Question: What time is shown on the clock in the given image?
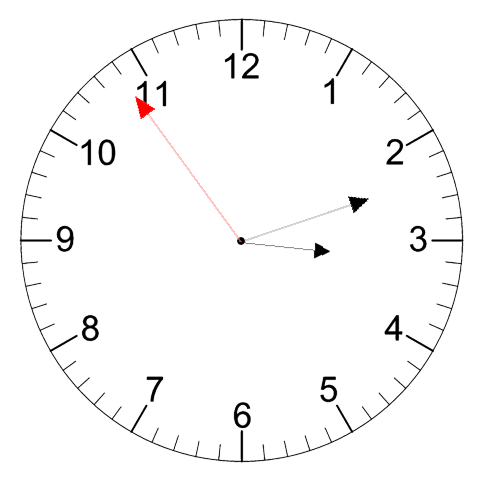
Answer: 03:11:54